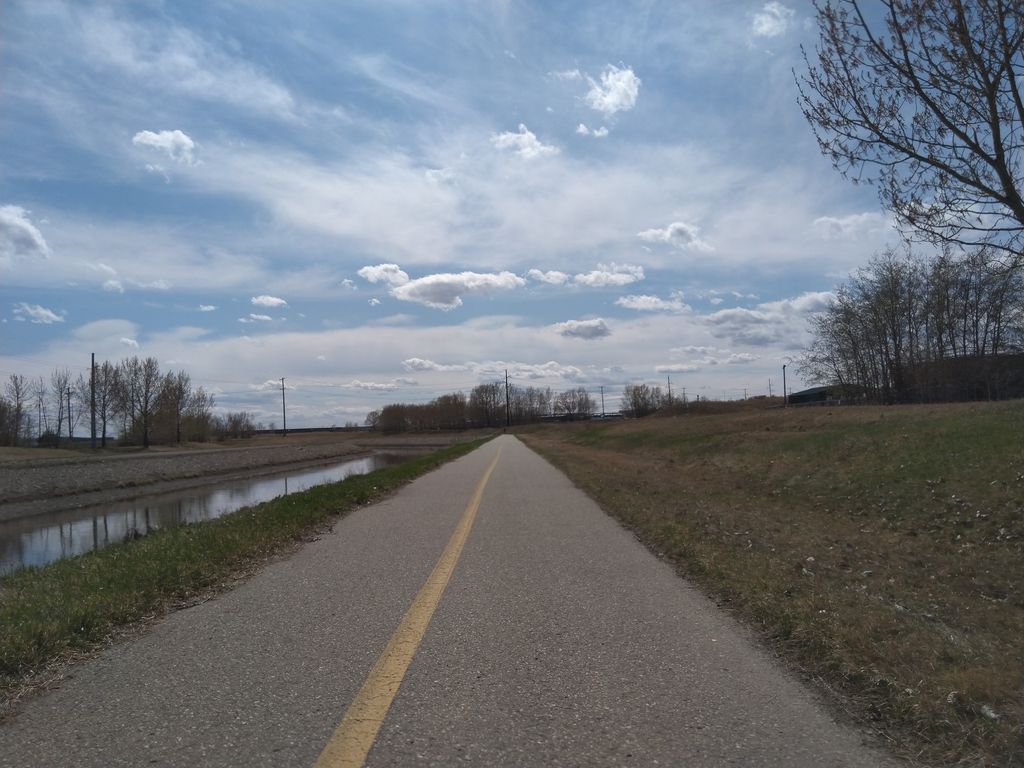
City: calgary